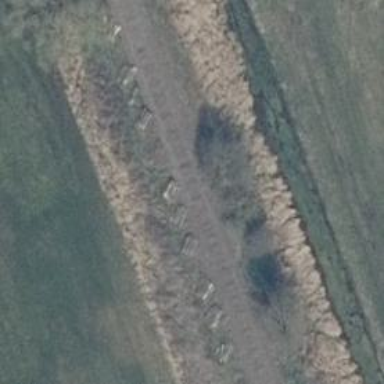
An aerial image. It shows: Row of deciduous broadleaved trees.